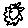
Label: sun